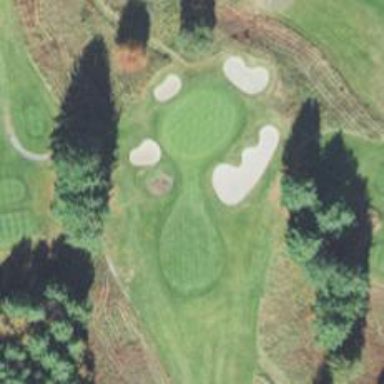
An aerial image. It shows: View of golf hole.